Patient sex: M
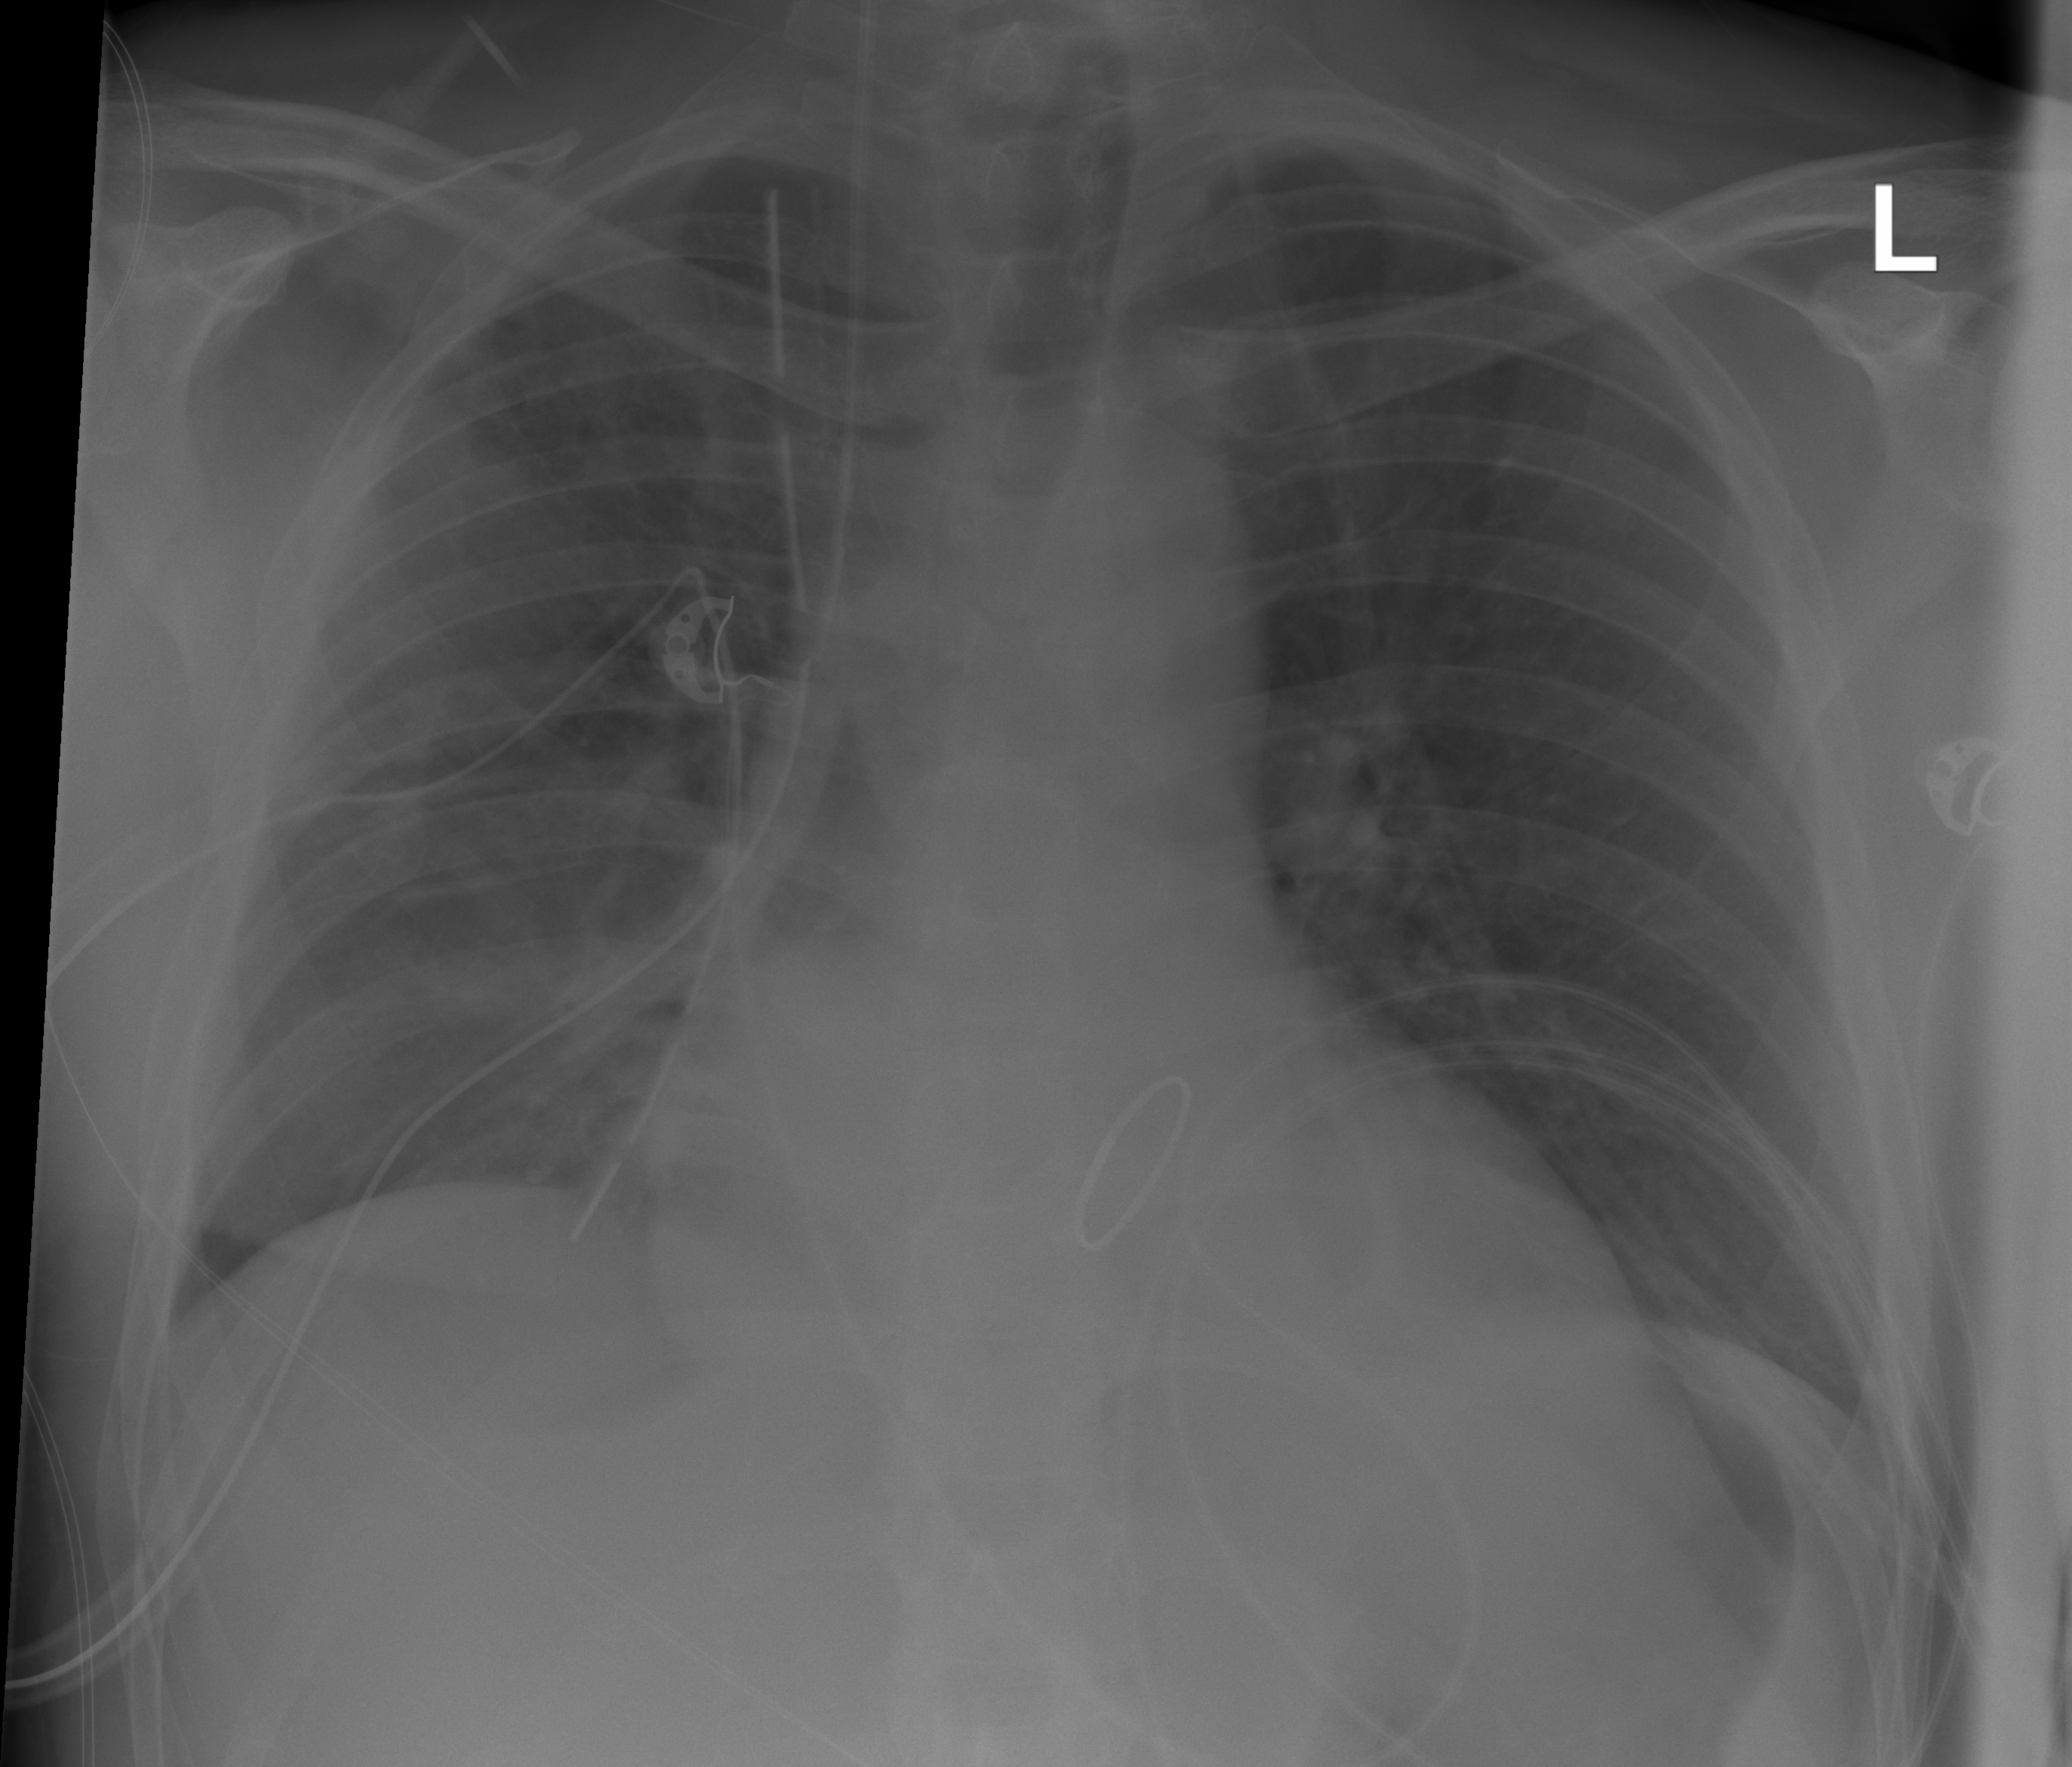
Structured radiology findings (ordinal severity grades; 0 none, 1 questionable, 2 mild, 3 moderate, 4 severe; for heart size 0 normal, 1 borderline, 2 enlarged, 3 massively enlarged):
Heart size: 1
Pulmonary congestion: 2
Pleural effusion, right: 0
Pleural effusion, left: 0
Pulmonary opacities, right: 2
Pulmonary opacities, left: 0
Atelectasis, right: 0
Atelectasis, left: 0